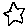
Label: star